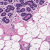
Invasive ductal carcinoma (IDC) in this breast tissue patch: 0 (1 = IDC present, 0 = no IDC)